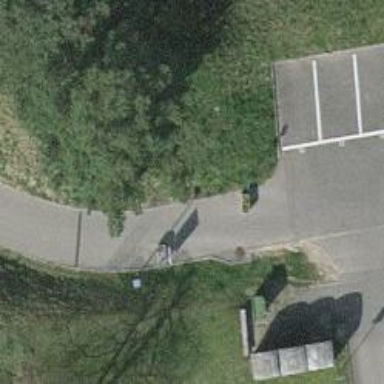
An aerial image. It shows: Bollard.